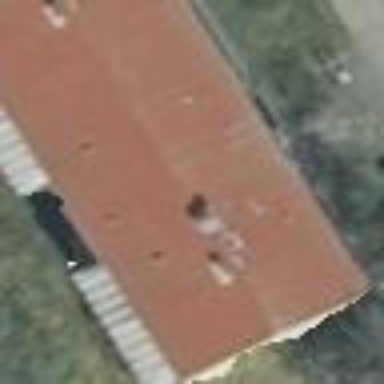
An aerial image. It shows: Building with brown roof.